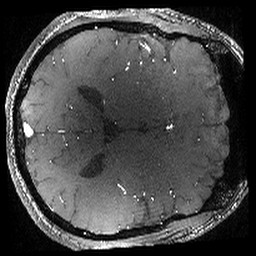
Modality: angio
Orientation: axial
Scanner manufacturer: philips
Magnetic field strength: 7 T
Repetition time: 0.024 s
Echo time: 0.00384 s